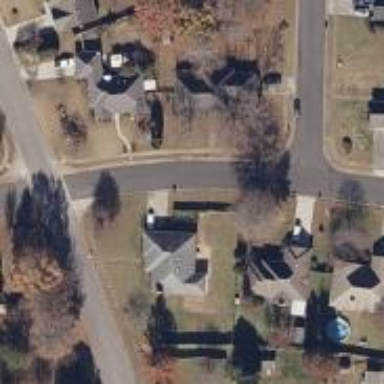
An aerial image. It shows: Residential road with sidewalk on the left side.